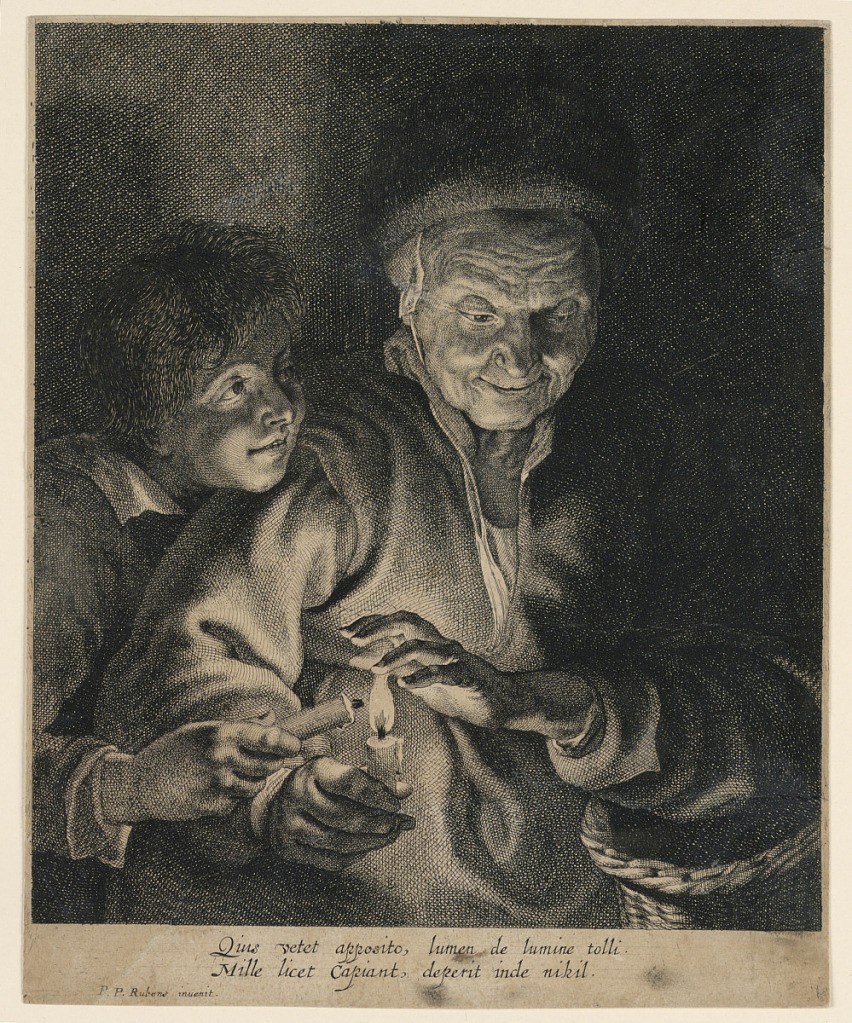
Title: Old Woman and a Boy with Candles
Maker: Peter Paul Rubens, Flemish, 1577 - 1640
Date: After 1615
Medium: Etching on paper
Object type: Print
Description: Half-figures of a woman and a boy by candlelight. The woman, turned to right, looking down on a burning candle in her right hand. A boy, left, takes light for his candle from hers. Inscribed, lower left: "Peter Paul Rubens inuenit"; center: Quis vetot apposite, lumen de lumine tolli./Mille licet capiant, deperit inde nihil."